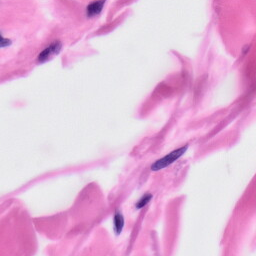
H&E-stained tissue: Skin